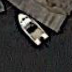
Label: civil